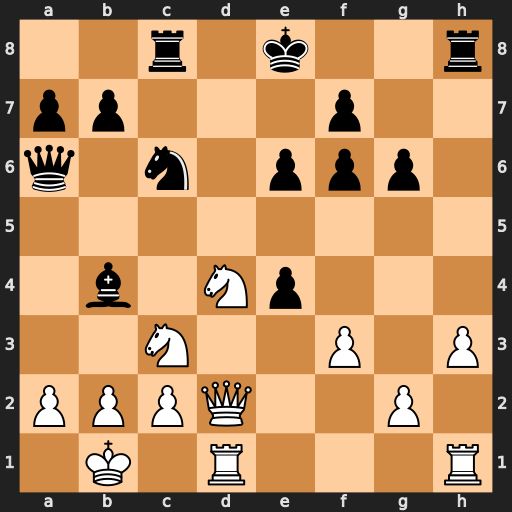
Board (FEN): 2r1k2r/pp3p2/q1n1ppp1/8/1b1Np3/2N2P1P/PPPQ2P1/1K1R3R
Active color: w
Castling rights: k
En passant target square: -
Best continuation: Nxe6 fxe6 Qd7+ Kf8 Qxc8+